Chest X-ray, AP view. Patient: 45 years old, sex M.
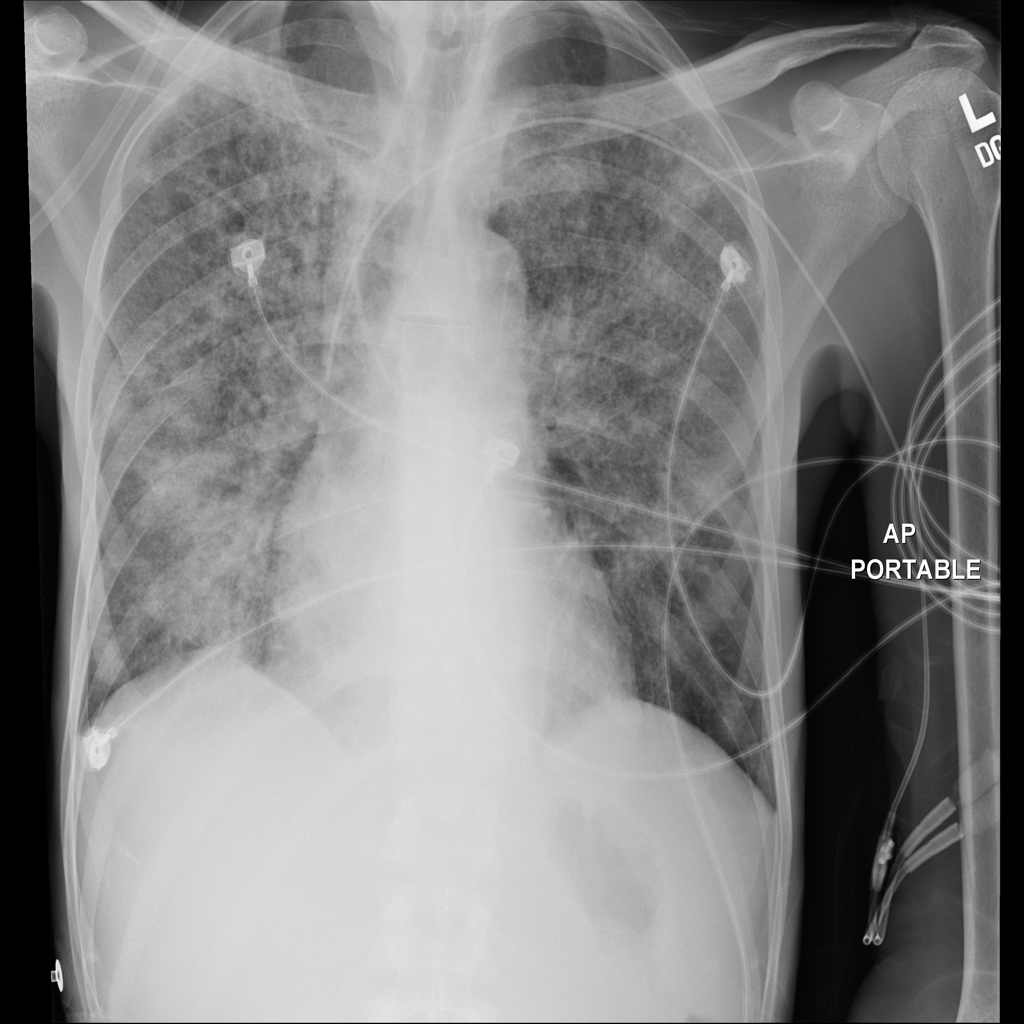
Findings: Consolidation, Infiltration